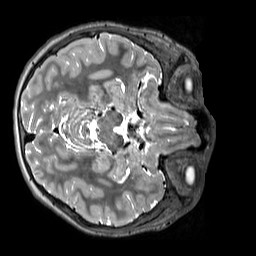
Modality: T2w
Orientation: axial
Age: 10
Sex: male
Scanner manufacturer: siemens
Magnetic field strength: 3 T
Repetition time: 3.2 s
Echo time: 0.408 s